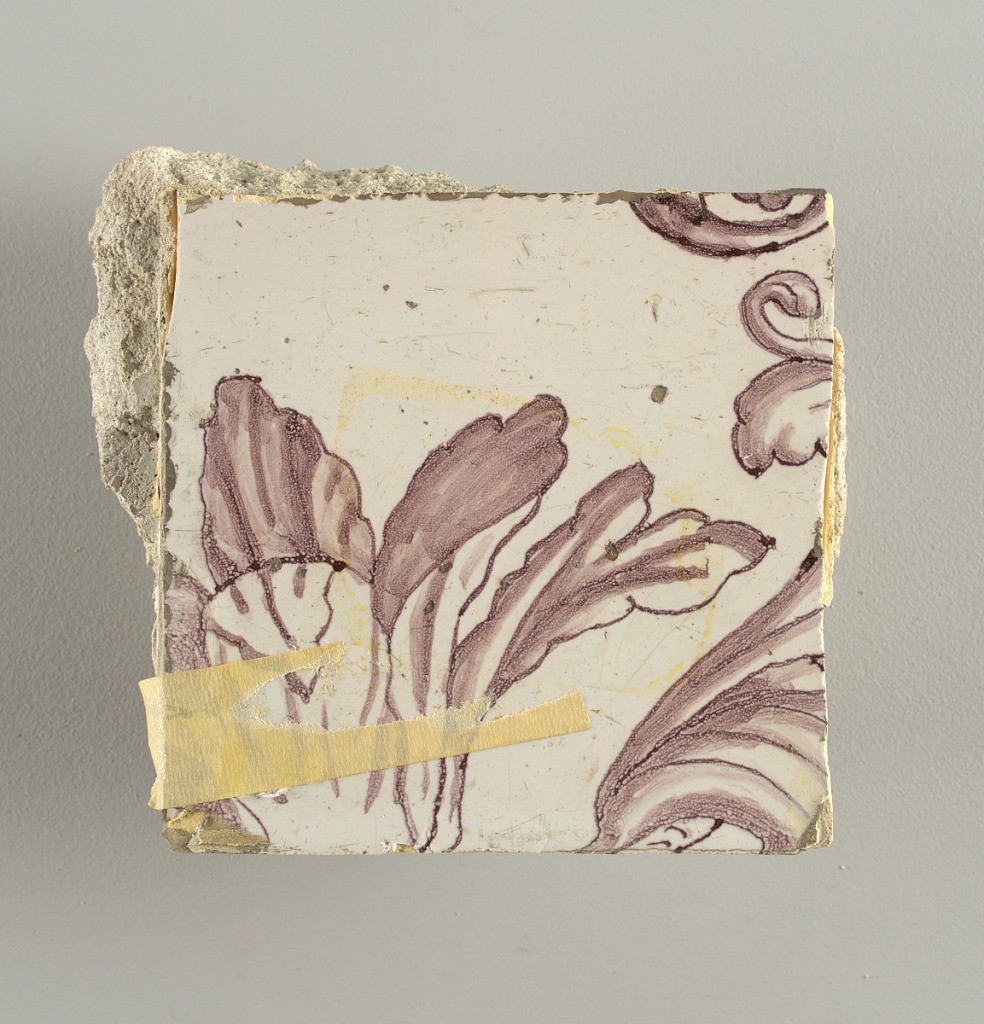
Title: Wall facing
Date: ca. 1725
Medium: Tin-glazed earthenware, underglaze
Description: Horizontal rectangle.  Thirty-seven tiles wide and twenty-one high with opening for door or window nineteen and one-half tiles high and twelve wide.  To left and right of opening, centered canopy above. Left, woman representing Hope, right, a sculputure urn.  Centered above opening, a mascaron.  Arabesque design of foliage.